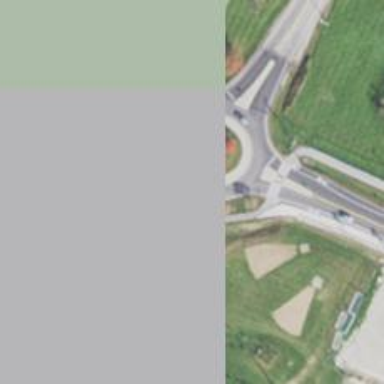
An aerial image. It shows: Secondary road with asphalt surface leading to roundabout.